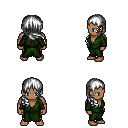
a pixel art fantasy rpg character, male body template, human, dark skin, green robe, gold greaves, white right-swept hairstyle, four views (front, back, left, right), 2x2 character sprite sheet, small pixel art, hard edges, no anti-aliasing